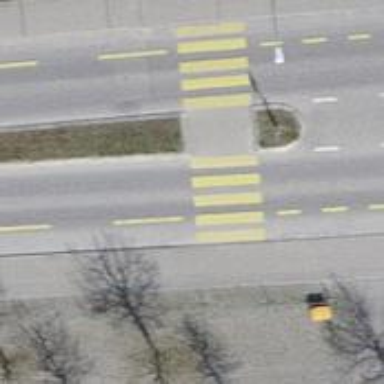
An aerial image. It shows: Uncontrolled road crossing with pedestrian island.